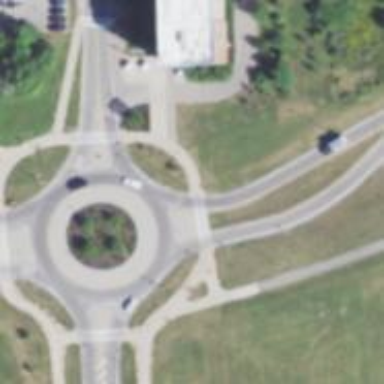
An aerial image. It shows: Secondary road leading to roundabout.